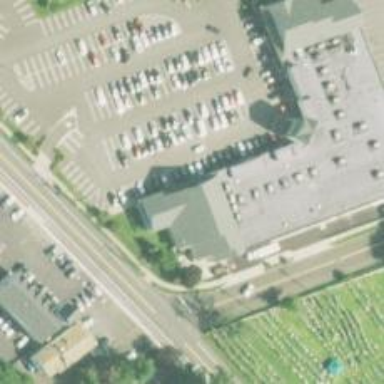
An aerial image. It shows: Healthcare clinic.